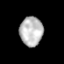
Tissue: prostate
Cell type: T cells
Senescence score: 0.2957
Nuclear area (px): 661
Mean DAPI intensity: 186.017